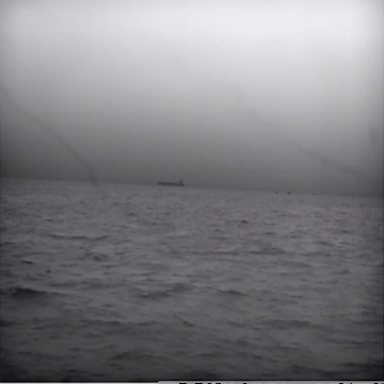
There is a liner in the infrared image.